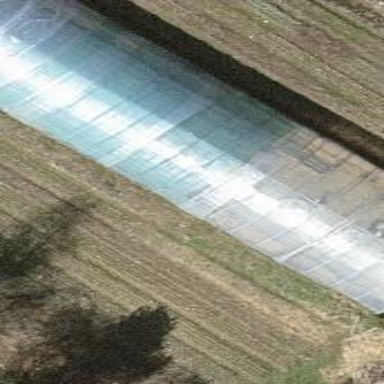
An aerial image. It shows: Building used for greenhouse horticulture.